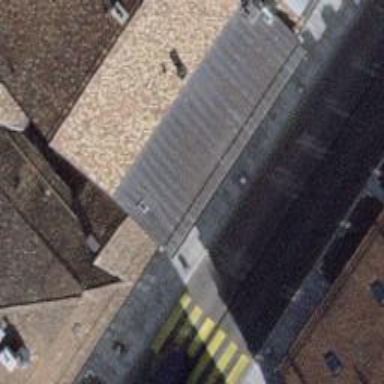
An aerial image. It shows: Footway with asphalt surface. It passes through building tunnel.